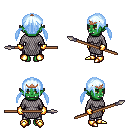
a pixel art fantasy rpg character, female body template, orc, green skin, chain mail, metal pants, white cyan twin-tailed hairstyle, bronze tiara, gold gloves, gold boots, spear, four views (front, back, left, right), 2x2 character sprite sheet, small pixel art, hard edges, no anti-aliasing